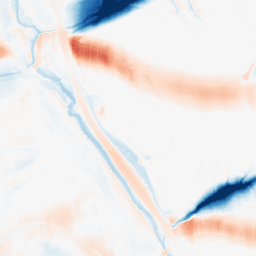
Category: morphological
Decomposition family: morphological_ellipse
Decomposition parameters: operation: average
width: 50
height: 20
Upsampling method: regularized
Upsampling parameters: scale: 2
lambda_reg: 0.001
Upsampling scale: 2